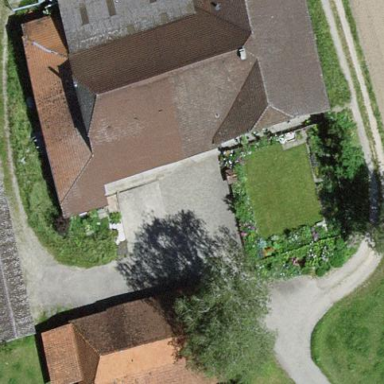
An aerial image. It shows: Farmyard area.